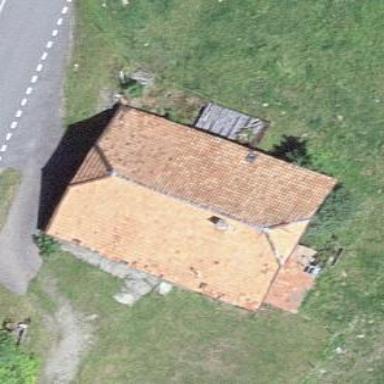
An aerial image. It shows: Simple house.